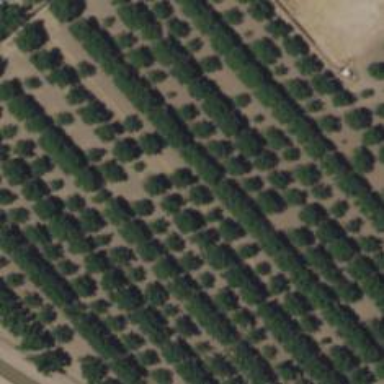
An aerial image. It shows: Orchard.